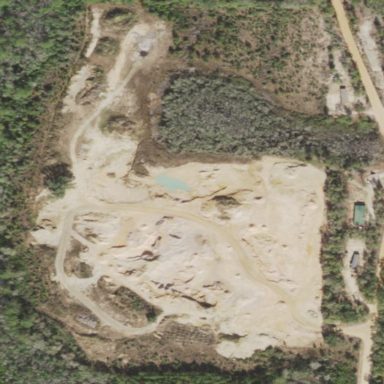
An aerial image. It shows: Quarry extracting sand as natural resource.